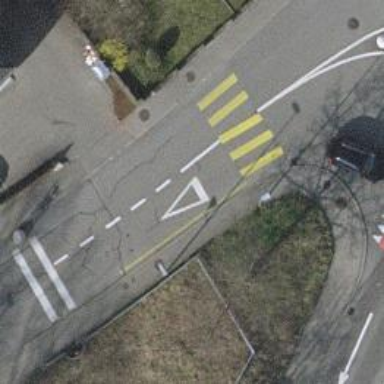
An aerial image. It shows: Marked footway crossing with visible markings.